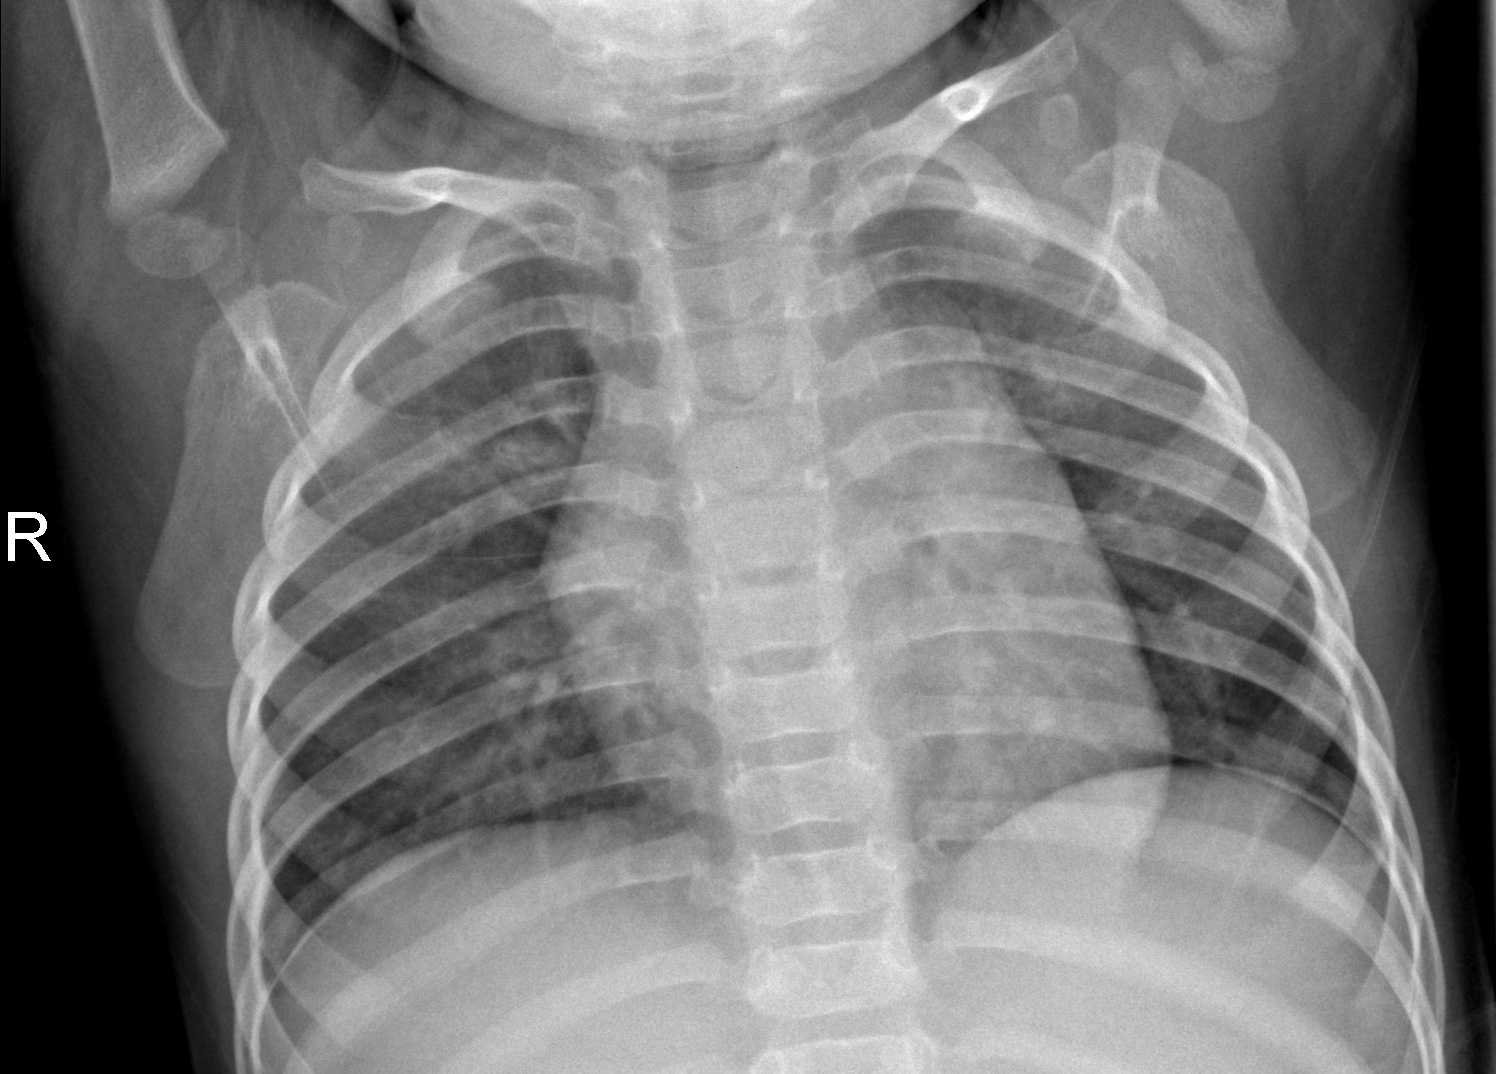
Diagnosis: NORMAL